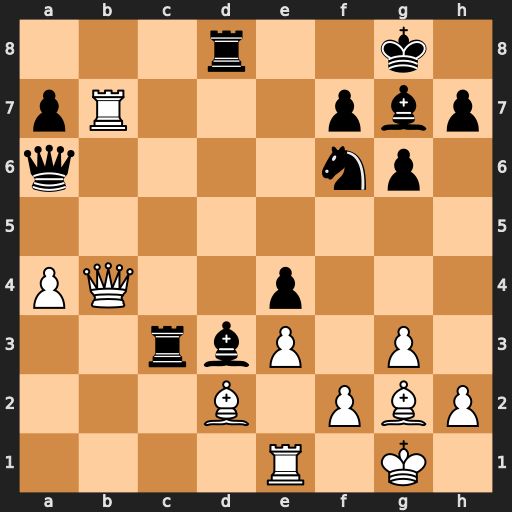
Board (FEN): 3r2k1/pR3pbp/q4np1/8/PQ2p3/2rbP1P1/3B1PBP/4R1K1
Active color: w
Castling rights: -
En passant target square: -
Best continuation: Bxc3 Nd5 Qa5